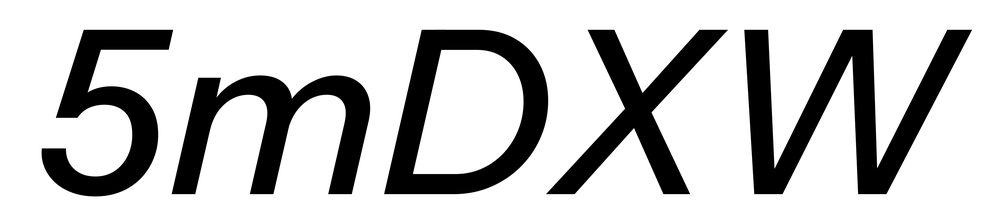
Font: InstrumentSans-Italic_Medium_Italic